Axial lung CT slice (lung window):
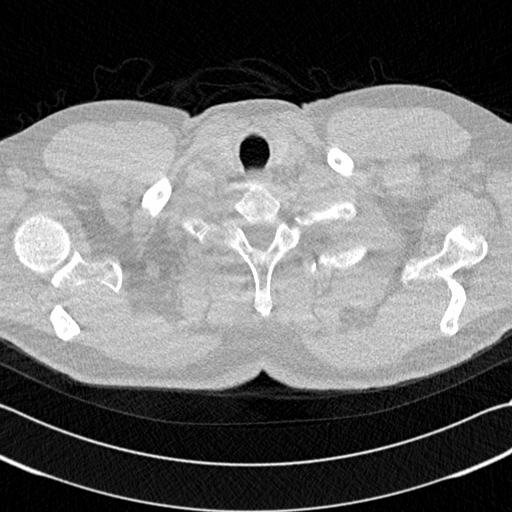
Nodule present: no